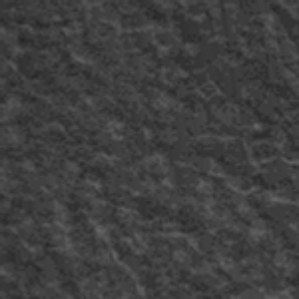
Label: frost